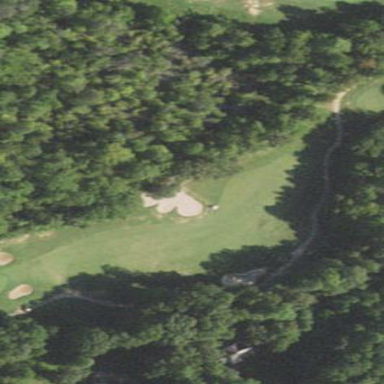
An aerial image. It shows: Grassy area designated as golf fairway.